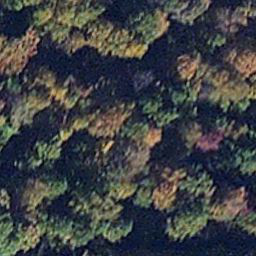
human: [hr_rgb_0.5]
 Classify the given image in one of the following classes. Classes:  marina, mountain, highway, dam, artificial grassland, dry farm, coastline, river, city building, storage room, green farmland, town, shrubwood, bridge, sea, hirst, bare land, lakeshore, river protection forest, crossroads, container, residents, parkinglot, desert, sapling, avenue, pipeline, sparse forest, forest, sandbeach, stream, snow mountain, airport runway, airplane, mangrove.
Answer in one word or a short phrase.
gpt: mangrove